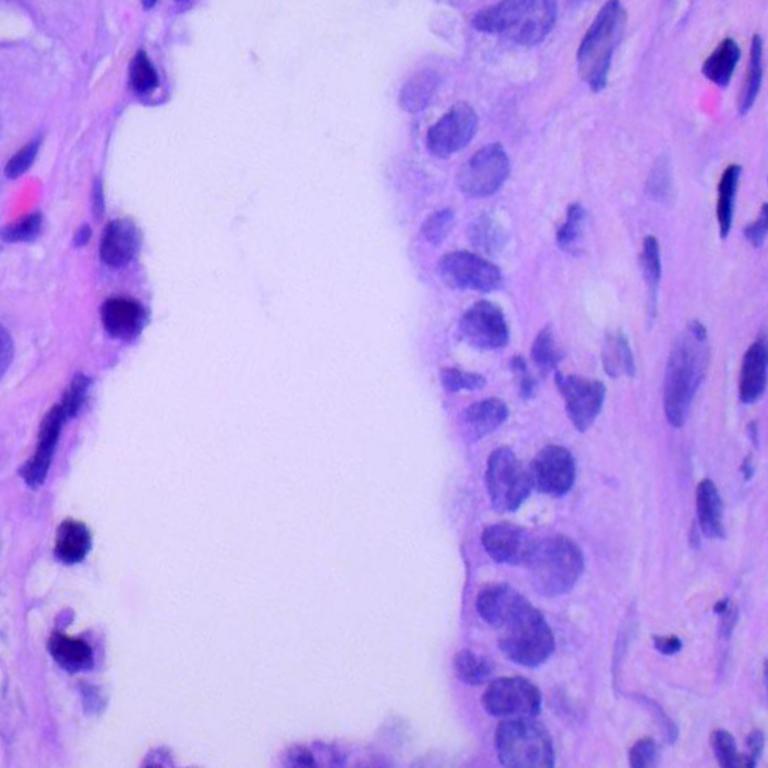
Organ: lung
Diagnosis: adenocarcinomas